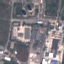
Land use / land cover class: Industrial